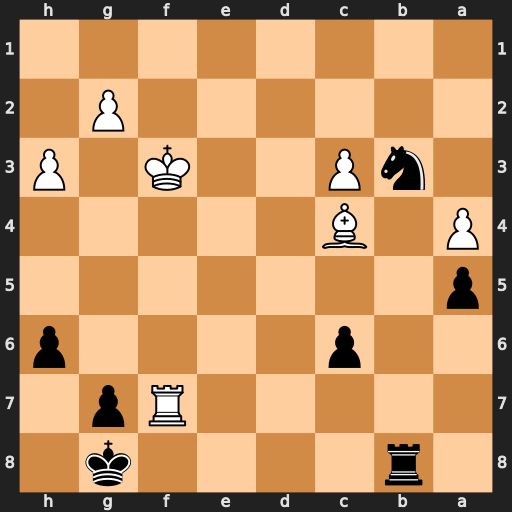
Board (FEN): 1r4k1/5Rp1/2p4p/p7/P1B5/1nP2K1P/6P1/8
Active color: b
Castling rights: -
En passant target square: -
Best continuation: Nd2+ Ke2 Nxc4